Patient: sex F, age 31
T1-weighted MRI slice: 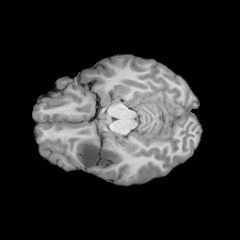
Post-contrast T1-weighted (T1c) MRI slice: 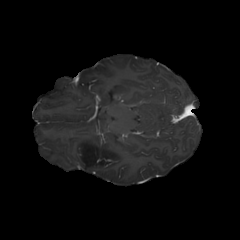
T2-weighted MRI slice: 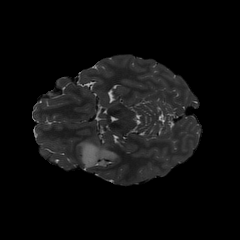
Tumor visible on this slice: yes
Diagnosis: Astrocytoma, IDH-mutant
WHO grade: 2